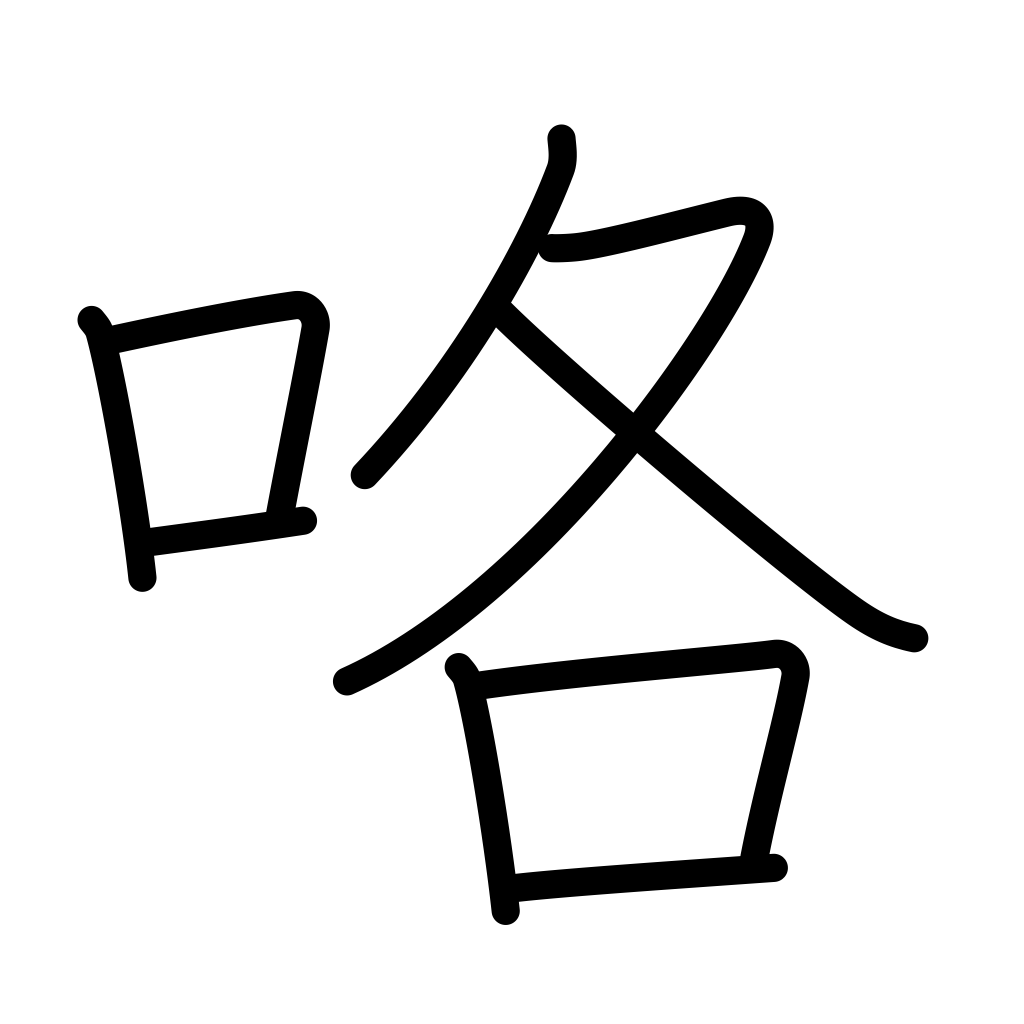
Meaning: quarrel